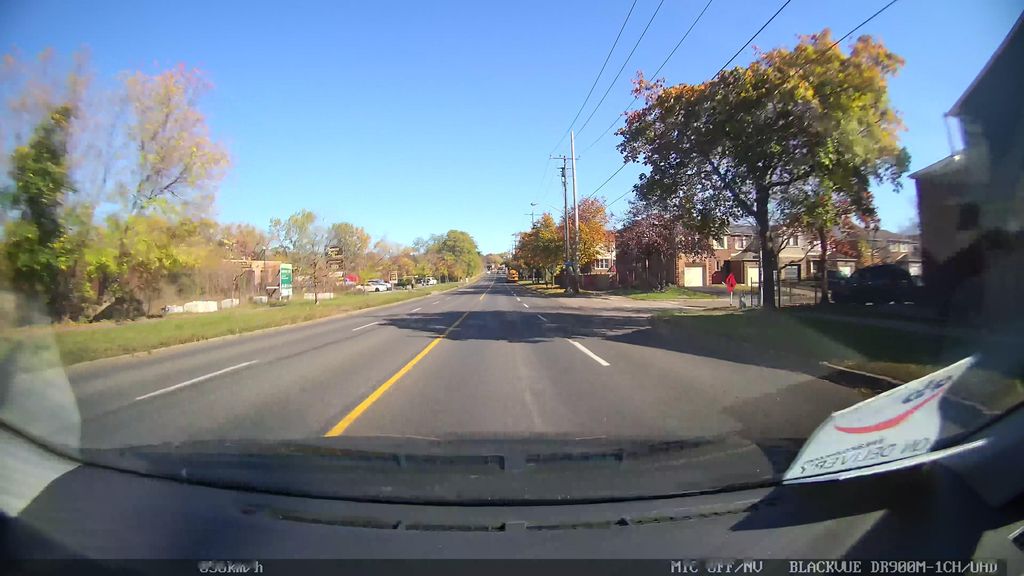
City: toronto